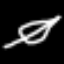
Label: leaf